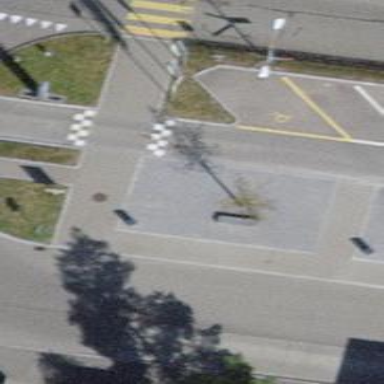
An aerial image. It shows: Concrete bench.